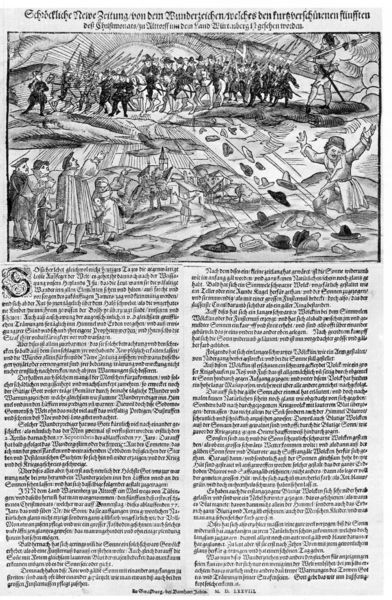
Titel: Schröckliche Newe Zeitung
Standort: Zürich.
Institution: Wickiana
Schlagwörter: berg, dunkel, himmel, mann, meer, weiß, wolken, landschaft, menschen, stadt, grau, hell, hut, hüte, licht, männer, schwarz, zeichnung, tanz, alt, arme, rahmen, bild, erde, feld, hügel, wind, kirche, sonne, mantel, reich, blatt, bauern, fliegen, pferd, pferde, reiter, holzschnitt, schrift, papier, zwei, dorf, grafik, graphik, spalten, rand, figuren, krieg, schlacht, wetter, lanze, soldaten, inschrift, deutsch, freude, oben, regen, buch, strahlen, druck, radierung, stich, seite, illustration, schwert, text, zeitung, buchstabe, initiale, überschrift, ritter, anführer, armee, heer, kapitell, buchseite, mittelalter, erscheinung, edelmänner, speere, zeilen, heerführer, schriftstück, auszug, prophet, fraktur, flugblatt, abbildung, beschreibung, artikel, rieter, majuskel, landsknechte, edelleute, zweispaltig, 19. jahrhundert, s, riendruck, ugblatt, xt, tter, umher, krieg und frieden, m#nner, seriengrafik, 9.jahrhundert